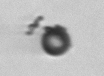
Label: bead